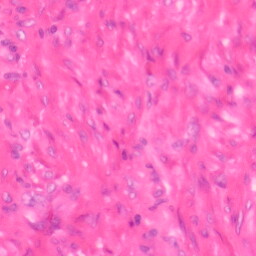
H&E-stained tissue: Colon